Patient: sex F, age 73
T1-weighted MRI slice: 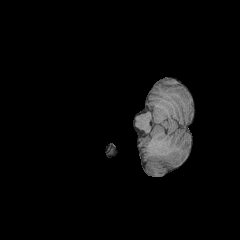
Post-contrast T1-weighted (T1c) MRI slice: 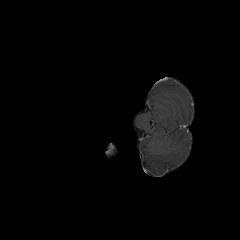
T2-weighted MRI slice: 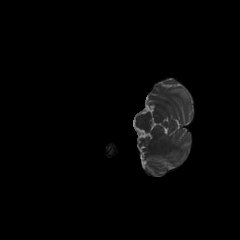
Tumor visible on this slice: no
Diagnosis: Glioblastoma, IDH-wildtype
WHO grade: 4